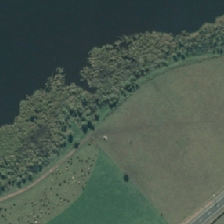
Land cover: herbaceous_freshwater_vege